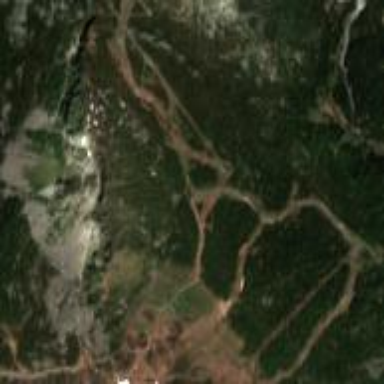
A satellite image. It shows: Downhill skiing track.